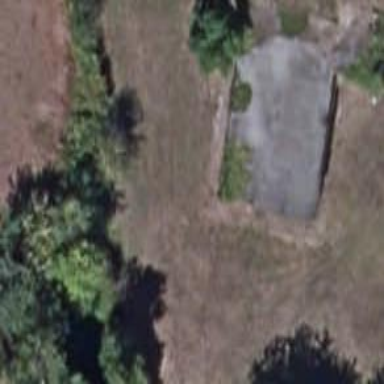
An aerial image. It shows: Shed.